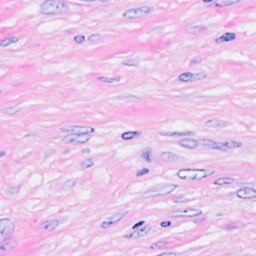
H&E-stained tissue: Breast